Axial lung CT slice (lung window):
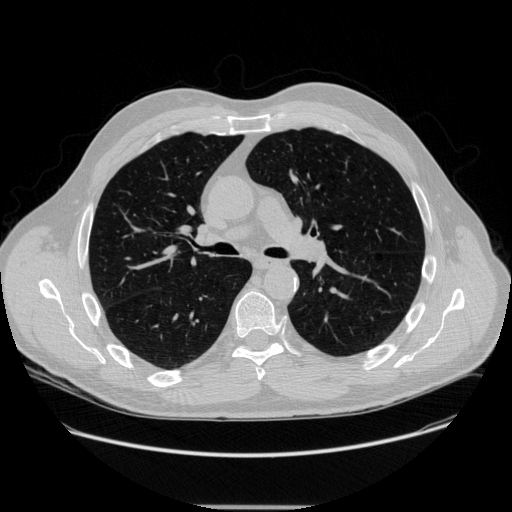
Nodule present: no